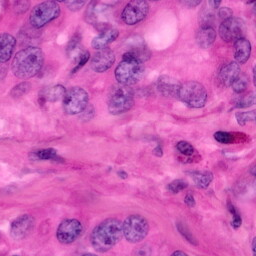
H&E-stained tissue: Pancreatic